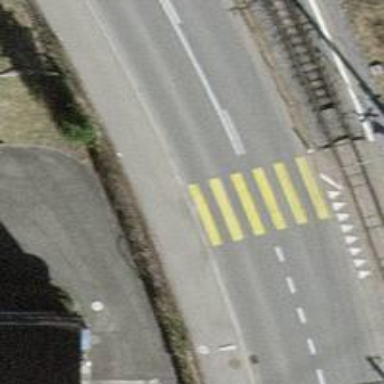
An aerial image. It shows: Kerb serving as barrier.